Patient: sex M, age 57
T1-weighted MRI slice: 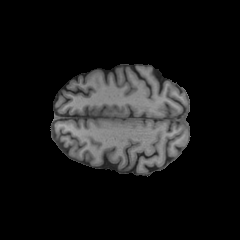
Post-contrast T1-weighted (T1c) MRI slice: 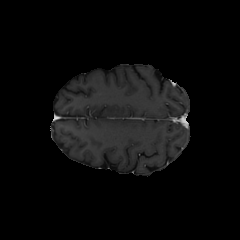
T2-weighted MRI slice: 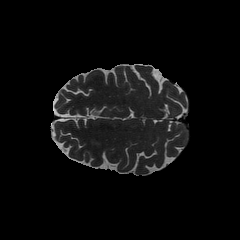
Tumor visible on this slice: no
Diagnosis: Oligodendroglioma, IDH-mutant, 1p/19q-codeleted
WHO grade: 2